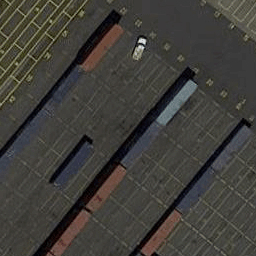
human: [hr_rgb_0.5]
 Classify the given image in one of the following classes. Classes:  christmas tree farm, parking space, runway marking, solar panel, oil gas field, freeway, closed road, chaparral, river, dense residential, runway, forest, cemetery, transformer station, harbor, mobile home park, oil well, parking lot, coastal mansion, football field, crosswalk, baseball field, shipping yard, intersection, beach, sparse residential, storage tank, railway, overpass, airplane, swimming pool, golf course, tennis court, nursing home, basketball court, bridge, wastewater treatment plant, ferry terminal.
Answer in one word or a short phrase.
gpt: shipping yard